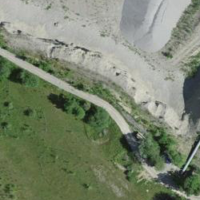
EUNIS habitat code: 56
Species observed at this site:
Euphorbia cyparissias